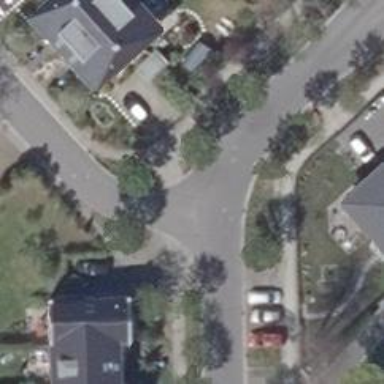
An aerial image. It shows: Residential road with asphalt surface.